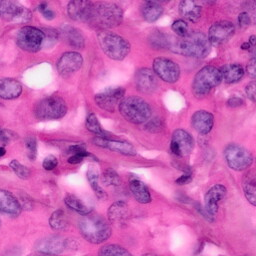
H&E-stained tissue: Pancreatic